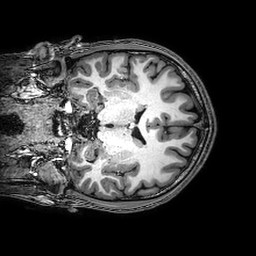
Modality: T1w
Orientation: coronal
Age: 20
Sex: male
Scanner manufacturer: philips
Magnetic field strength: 3 T
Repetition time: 0.00827 s
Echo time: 0.0038 s